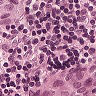
Metastatic tissue present: yes